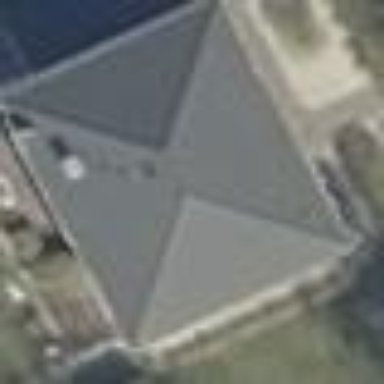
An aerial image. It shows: Detached building with pyramidal roof shape.